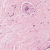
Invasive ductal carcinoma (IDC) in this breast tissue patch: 0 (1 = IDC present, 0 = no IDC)